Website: bh-photo
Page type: billing-address
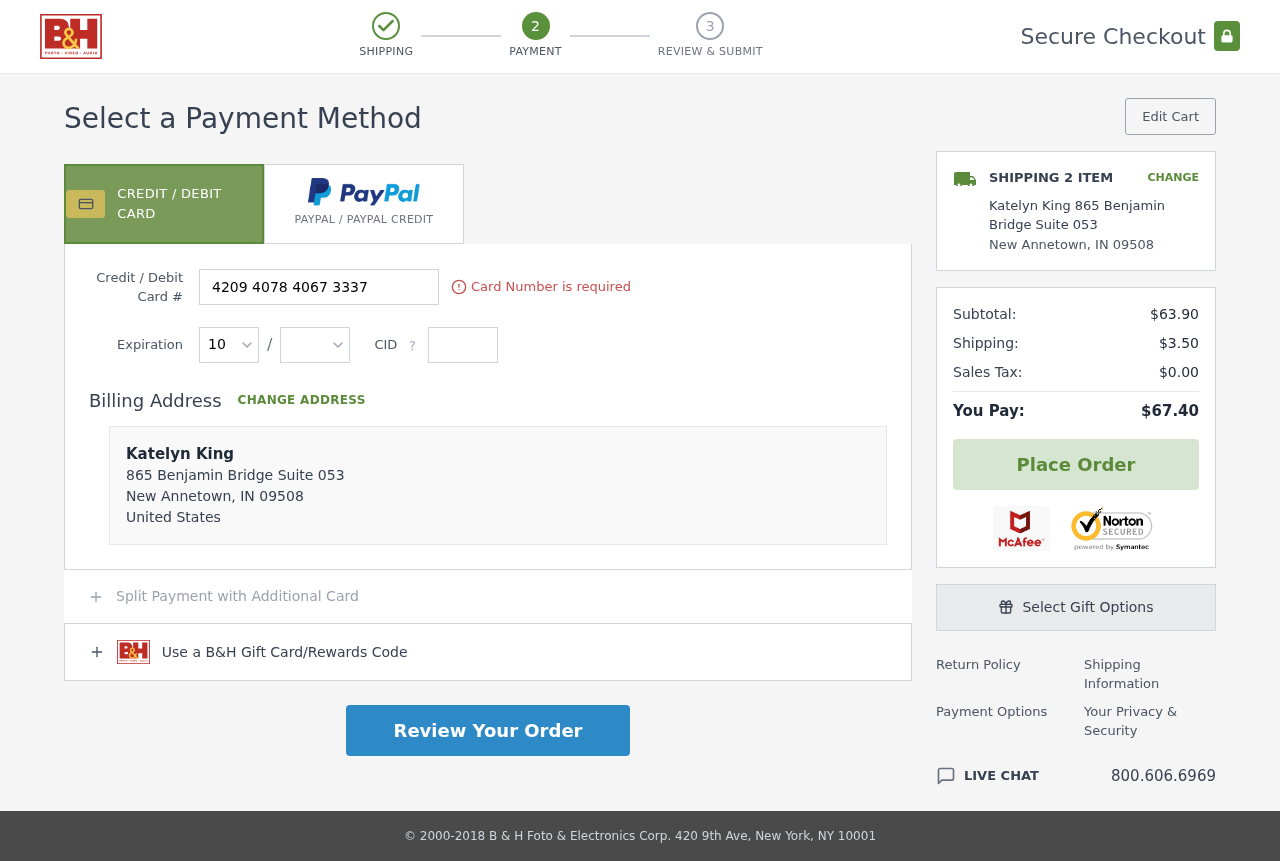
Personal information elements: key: PII_CARD_CVV
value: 410
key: PII_CARD_EXPIRY_MONTH
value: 10
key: PII_CARD_EXPIRY_YEAR
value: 29
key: PII_CARD_NUMBER
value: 4209 4078 4067 3337
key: PII_CITY
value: New Annetown
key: PII_COUNTRY
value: United States
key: PII_FULLNAME
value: Katelyn King
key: PII_FULLNAME2
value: Katelyn King
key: PII_POSTCODE
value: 09508
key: PII_STATE_ABBR
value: IN
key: PII_STREET
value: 865 Benjamin Bridge Suite 053
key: PII_POSTCODE_FULL
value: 09508
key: PII_POSTCODE_NUMERIC
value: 9508
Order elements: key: ORDER_NUM_ITEMS
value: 2
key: ORDER_SUBTOTAL
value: $63.90
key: ORDER_SHIPPING_COST
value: $3.50
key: ORDER_TAX
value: $0.00
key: ORDER_TOTAL
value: $67.40